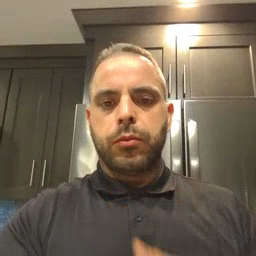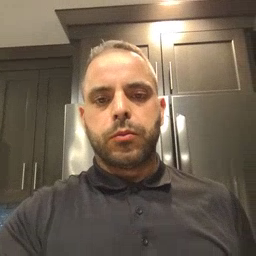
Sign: drawer